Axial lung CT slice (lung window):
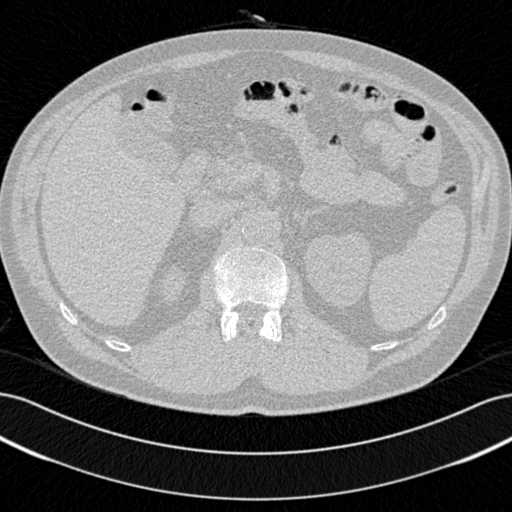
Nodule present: no